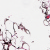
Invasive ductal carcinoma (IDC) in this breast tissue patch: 0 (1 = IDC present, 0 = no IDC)